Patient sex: F
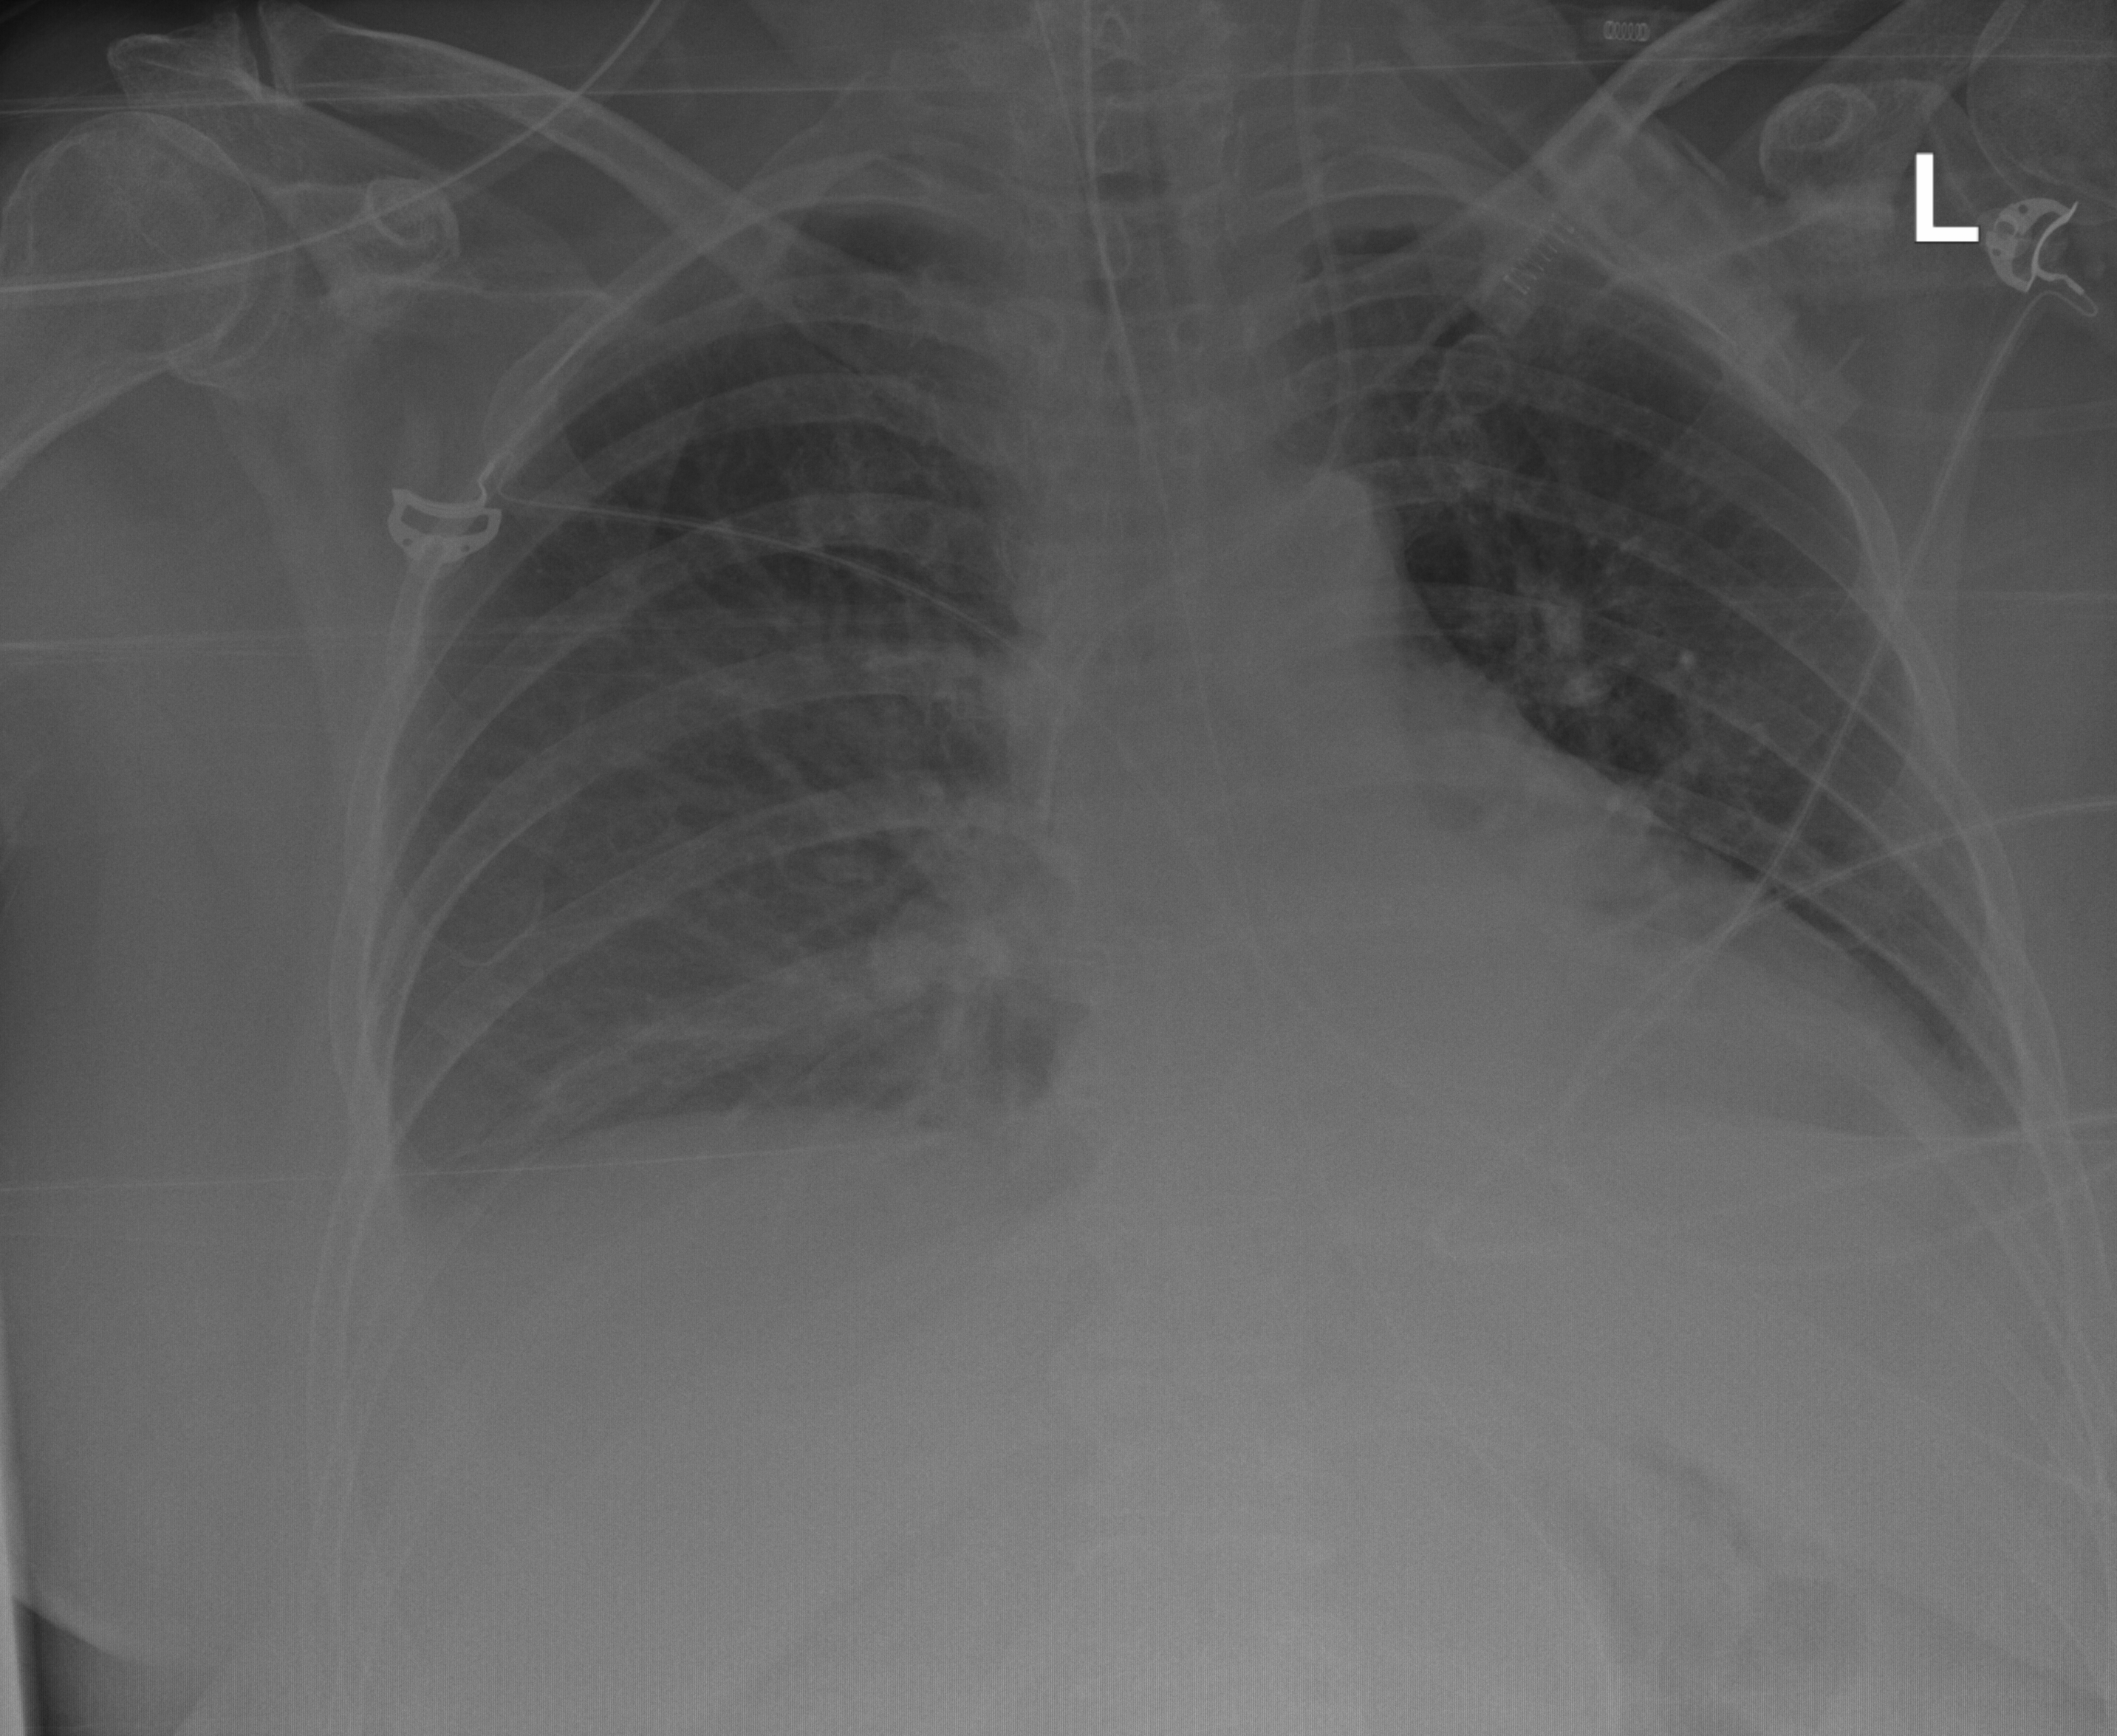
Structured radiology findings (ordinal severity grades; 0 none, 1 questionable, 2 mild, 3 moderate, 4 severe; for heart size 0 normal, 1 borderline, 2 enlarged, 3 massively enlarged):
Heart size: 0
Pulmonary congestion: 2
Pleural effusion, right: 2
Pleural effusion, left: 2
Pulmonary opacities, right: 0
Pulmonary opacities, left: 0
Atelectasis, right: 0
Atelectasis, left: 0